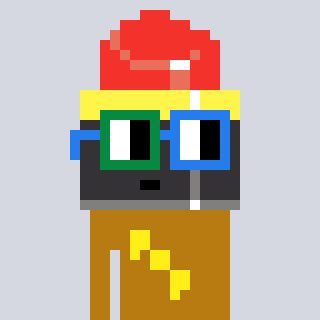
a pixel art character with square green and blue glasses, a lipstick-shaped head and a gold-colored body on a cool background